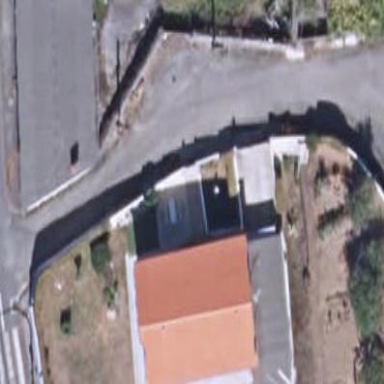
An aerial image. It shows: Simple and straightforward house.